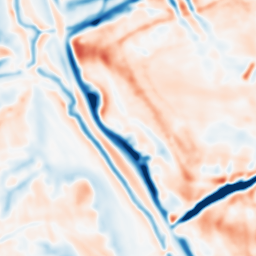
Category: multiscale
Decomposition family: dog_multiscale
Decomposition parameters: sigma_ratio: 1.4
n_scales: 4
base_sigma: 2
Upsampling method: lanczos
Upsampling parameters: scale: 8
Upsampling scale: 8